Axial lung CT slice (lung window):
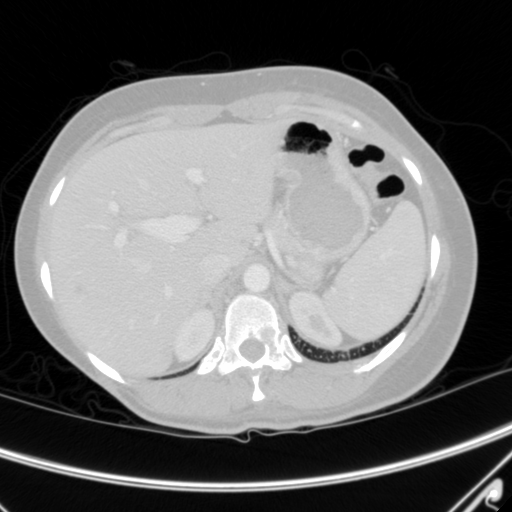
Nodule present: no